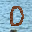
Label: 0